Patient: sex F, age 58
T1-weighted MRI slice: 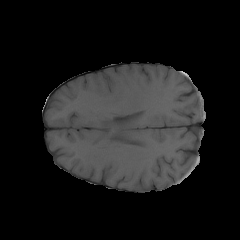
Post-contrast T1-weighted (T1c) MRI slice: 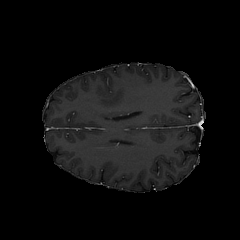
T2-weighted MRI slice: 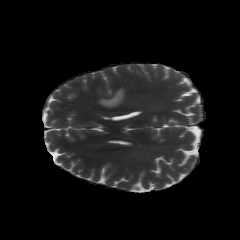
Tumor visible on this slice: yes
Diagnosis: Glioblastoma, IDH-wildtype
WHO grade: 4